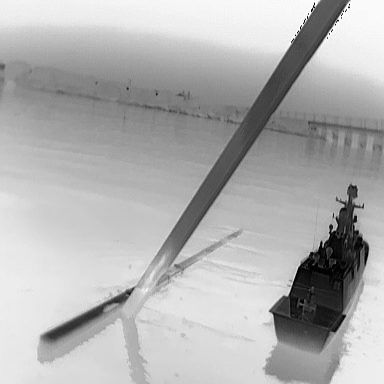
There is a warship in the infrared image.